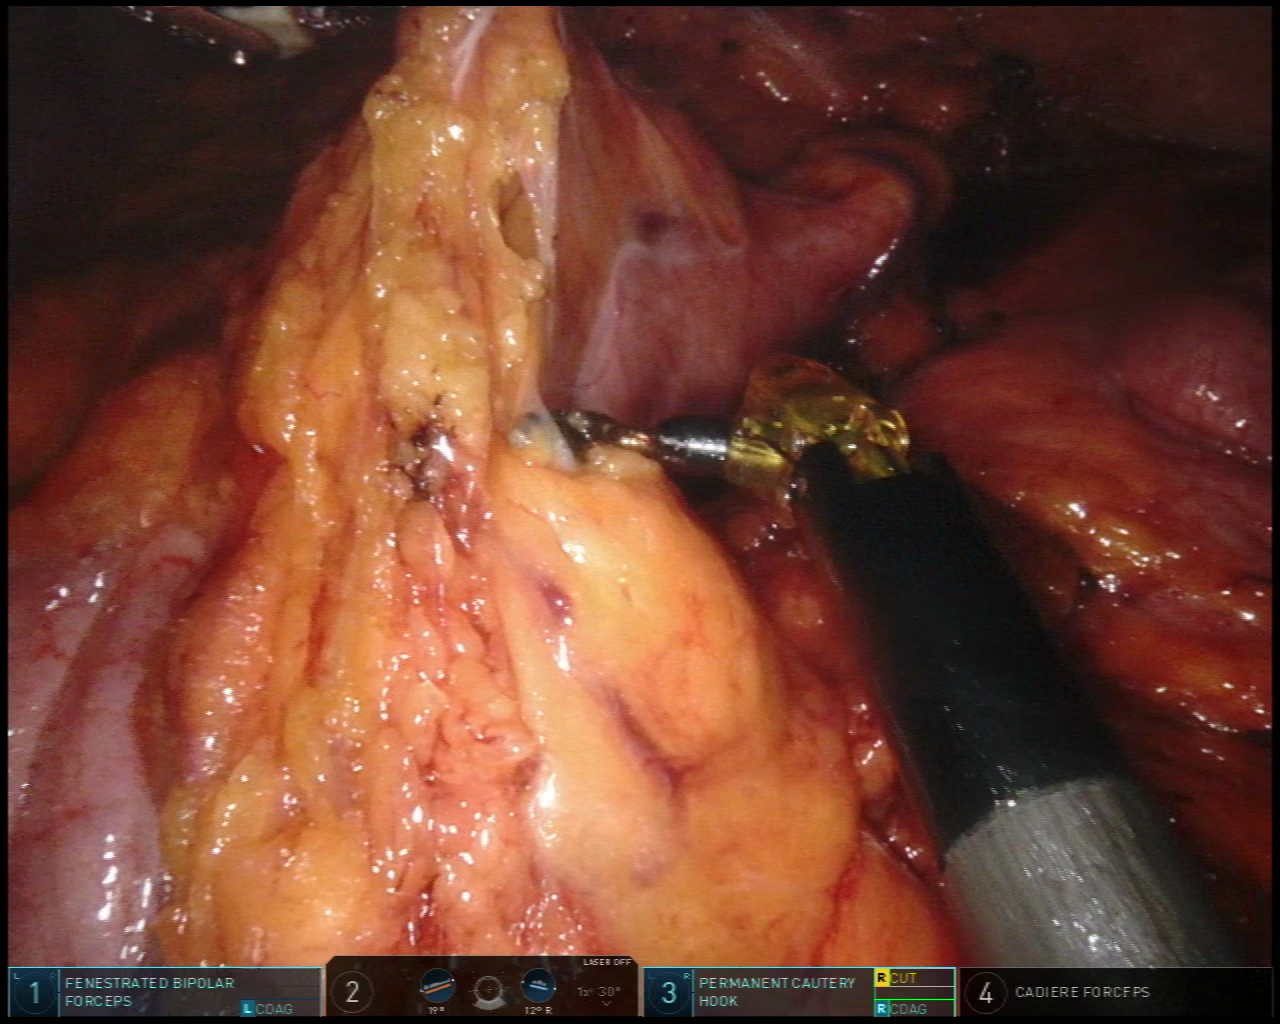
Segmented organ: colon
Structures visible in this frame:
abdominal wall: yes
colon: yes
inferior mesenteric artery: no
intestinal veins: no
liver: no
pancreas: no
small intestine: no
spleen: no
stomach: no
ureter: no
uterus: no
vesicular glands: no